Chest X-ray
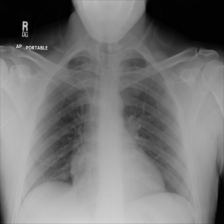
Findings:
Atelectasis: negative
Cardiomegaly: negative
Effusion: negative
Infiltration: negative
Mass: negative
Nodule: negative
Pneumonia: negative
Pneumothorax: negative
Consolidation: negative
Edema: negative
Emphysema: negative
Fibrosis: negative
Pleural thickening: negative
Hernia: negative